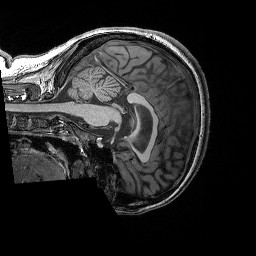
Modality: T1w
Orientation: sagittal
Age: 27
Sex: female
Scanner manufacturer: siemens
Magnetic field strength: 3 T
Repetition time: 2.25 s
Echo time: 0.00418 s